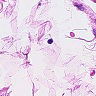
Metastatic tissue present: no